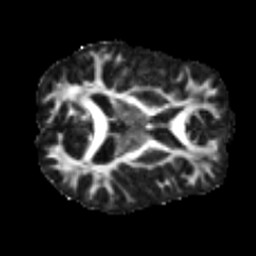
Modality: FA
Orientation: axial
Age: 35
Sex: male
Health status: healthy
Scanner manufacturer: siemens
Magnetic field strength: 3 T
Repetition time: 3.6 s
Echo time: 0.092 s